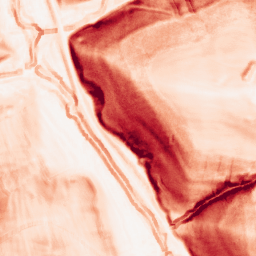
Category: morphological
Decomposition family: morphological_square
Decomposition parameters: operation: gradient
size: 5
Upsampling method: regularized
Upsampling parameters: scale: 4
lambda_reg: 0.01
Upsampling scale: 4